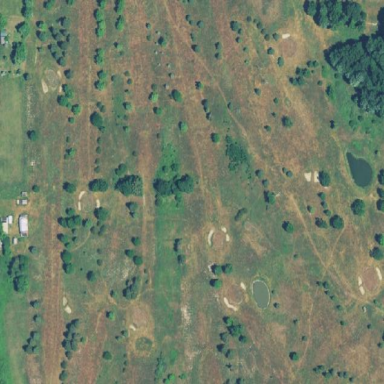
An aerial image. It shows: Golf course surrounded by greenery.